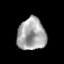
Tissue: prostate
Cell type: T cells
Senescence score: 0.2113
Nuclear area (px): 893
Mean DAPI intensity: 165.455